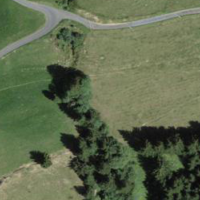
EUNIS habitat code: 23
Species observed at this site:
Prunella vulgaris